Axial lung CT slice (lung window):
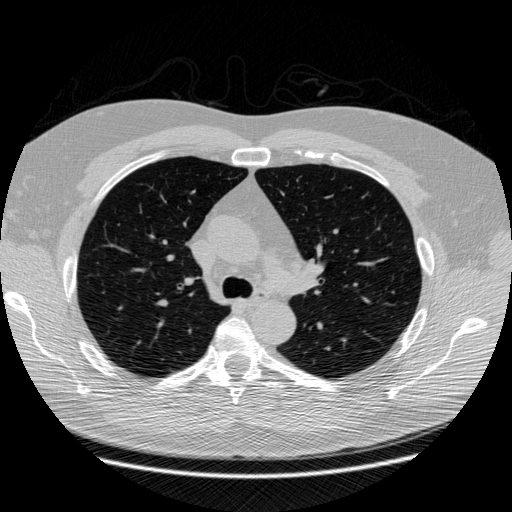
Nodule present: no